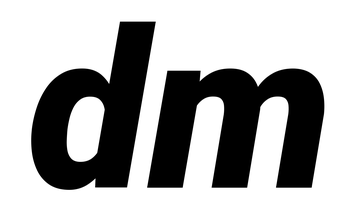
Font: Roboto-Italic_Black_Italic